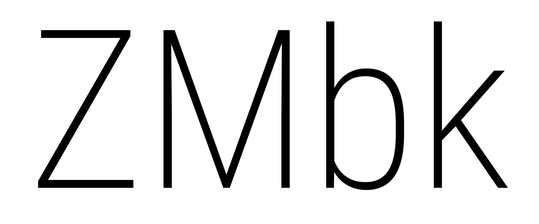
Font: Roboto_Condensed_ExtraLight